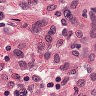
Metastatic tissue present: no